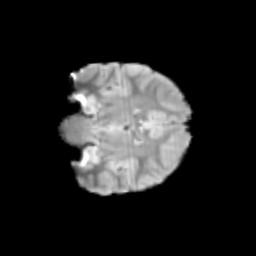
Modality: T2w
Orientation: coronal
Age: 11
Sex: female
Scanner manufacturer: siemens
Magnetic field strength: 3 T
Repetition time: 3.8 s
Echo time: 0.07 s